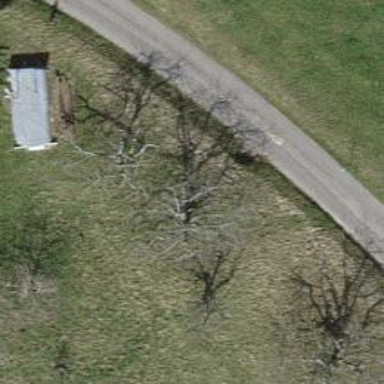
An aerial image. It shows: Single tag "natural: tree."